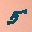
Label: 5